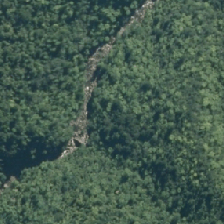
Land cover: manuka_kanuka